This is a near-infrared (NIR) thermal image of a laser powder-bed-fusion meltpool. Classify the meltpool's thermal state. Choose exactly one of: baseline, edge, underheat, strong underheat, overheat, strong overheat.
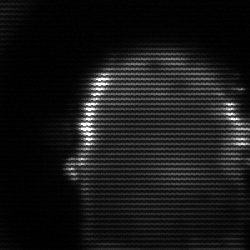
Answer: baseline